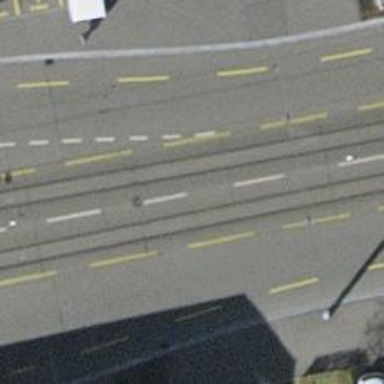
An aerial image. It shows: Secondary road with asphalt surface. There are sidewalks on both sides and tram lane with embedded rails.